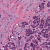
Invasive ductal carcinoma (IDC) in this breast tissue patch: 1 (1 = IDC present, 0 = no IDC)